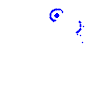
Particle: pion